Aerial crown-view tile of a tropical tree (Barro Colorado Island, Panama), acquired 20250715:
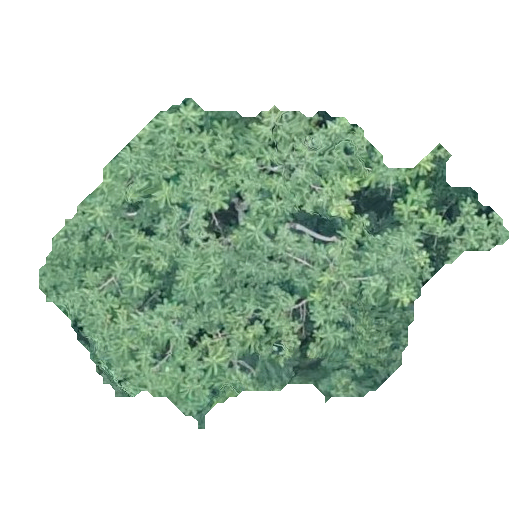
Species: Spondias radlkoferi
GBIF accepted scientific name: Spondias radlkoferi
Crown area: 142.721 m²